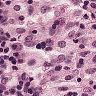
Metastatic tissue present: no